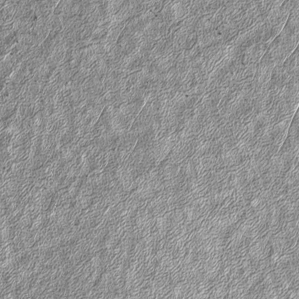
Label: frost